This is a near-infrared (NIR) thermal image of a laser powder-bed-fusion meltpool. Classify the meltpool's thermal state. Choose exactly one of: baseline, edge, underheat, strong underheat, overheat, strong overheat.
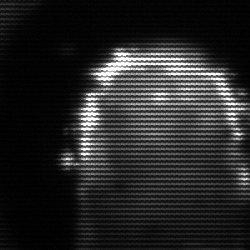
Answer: baseline